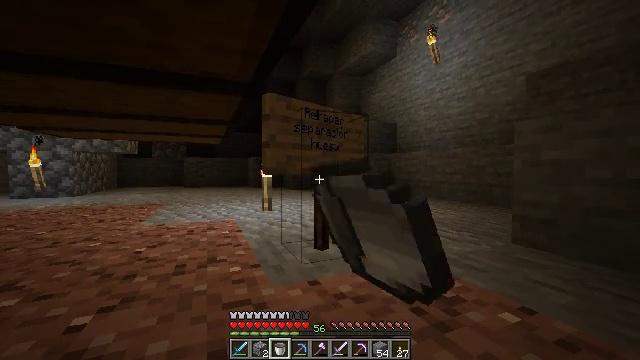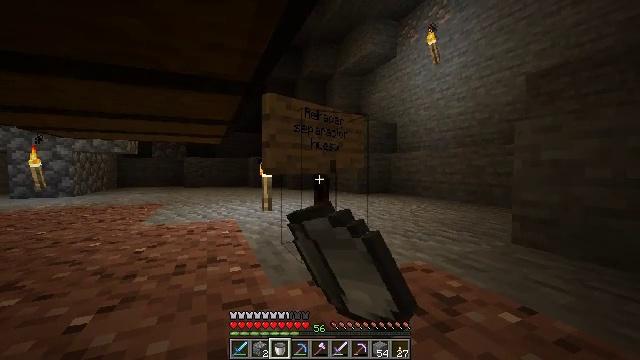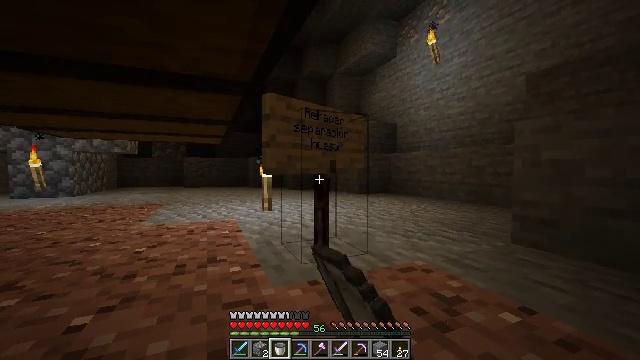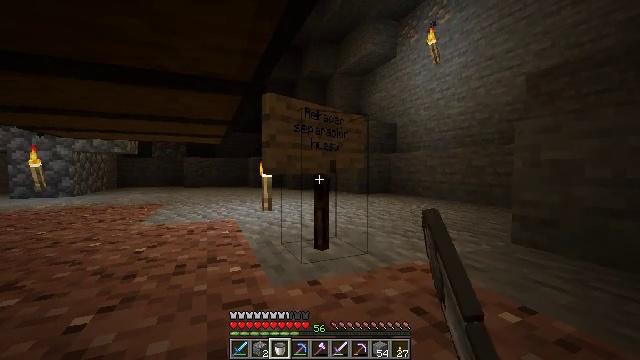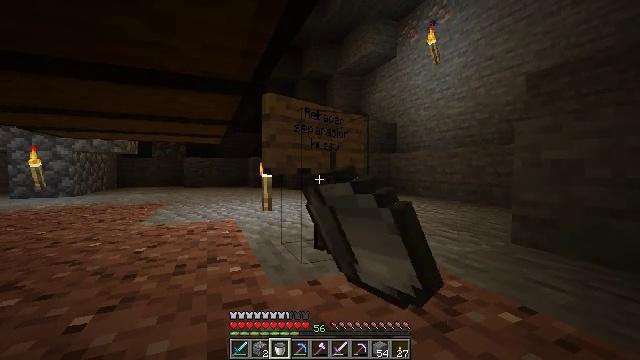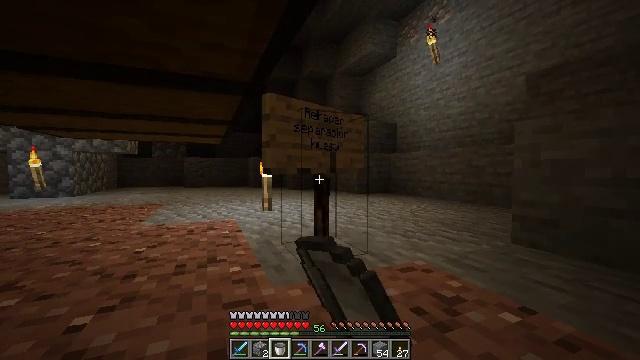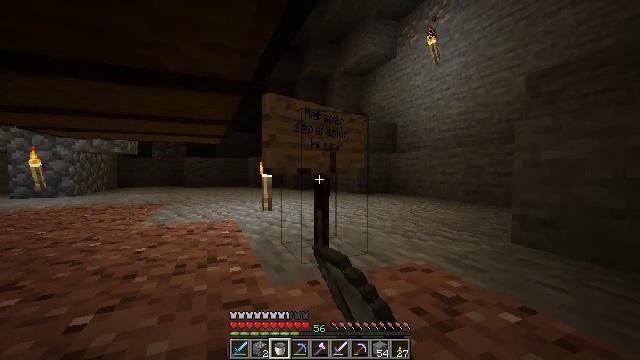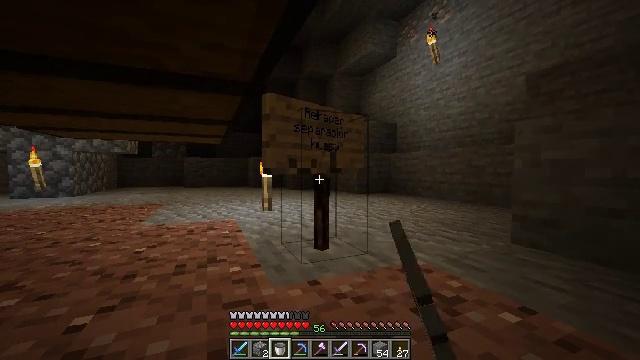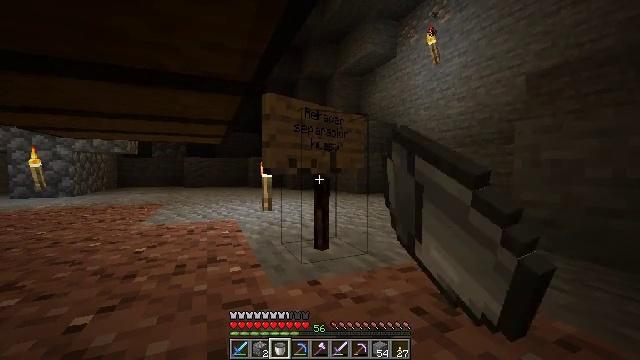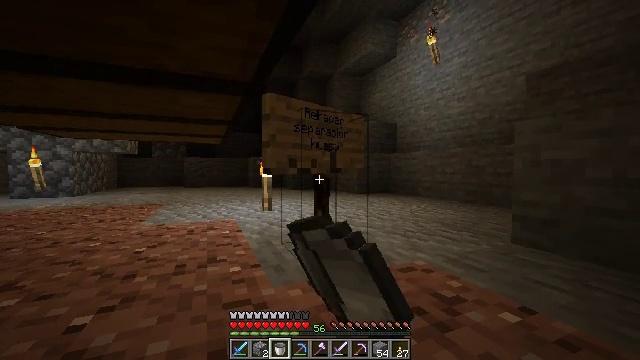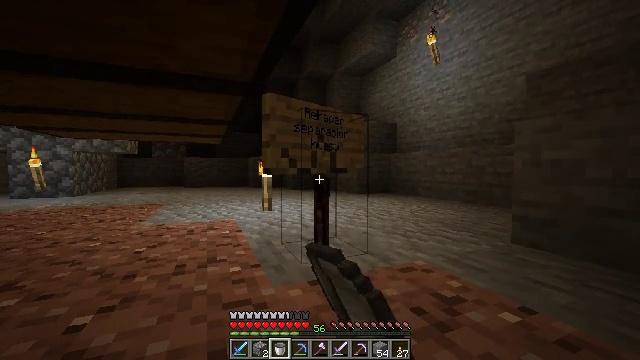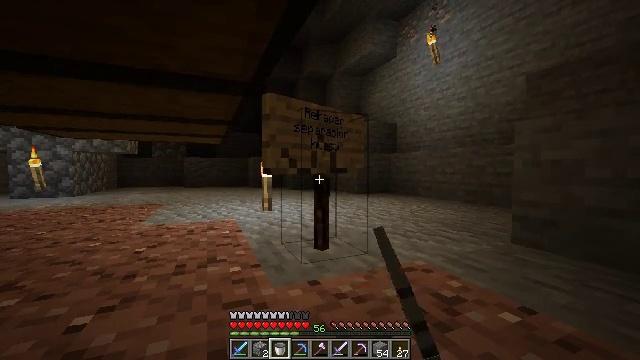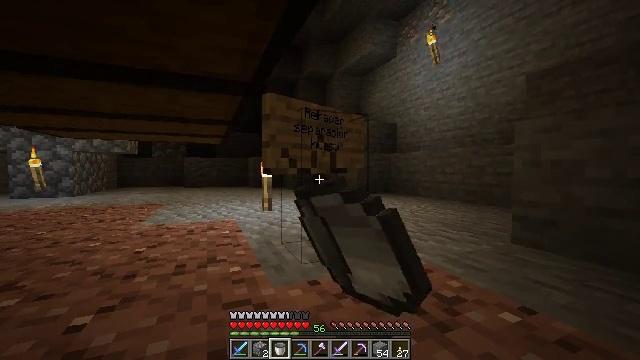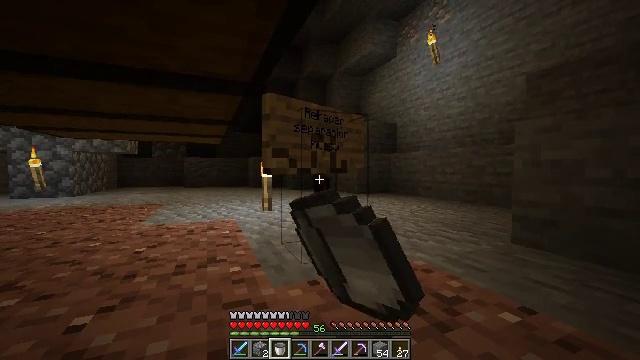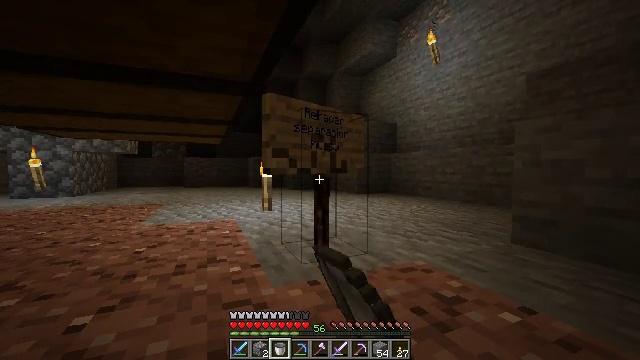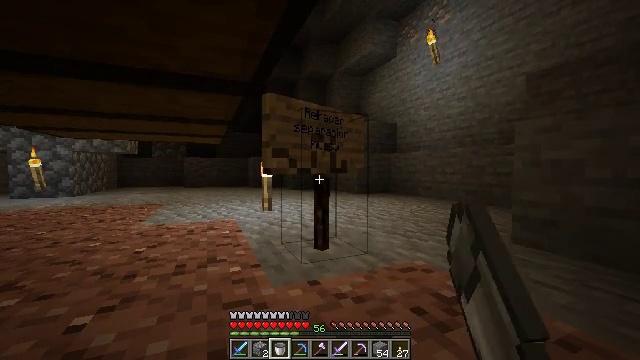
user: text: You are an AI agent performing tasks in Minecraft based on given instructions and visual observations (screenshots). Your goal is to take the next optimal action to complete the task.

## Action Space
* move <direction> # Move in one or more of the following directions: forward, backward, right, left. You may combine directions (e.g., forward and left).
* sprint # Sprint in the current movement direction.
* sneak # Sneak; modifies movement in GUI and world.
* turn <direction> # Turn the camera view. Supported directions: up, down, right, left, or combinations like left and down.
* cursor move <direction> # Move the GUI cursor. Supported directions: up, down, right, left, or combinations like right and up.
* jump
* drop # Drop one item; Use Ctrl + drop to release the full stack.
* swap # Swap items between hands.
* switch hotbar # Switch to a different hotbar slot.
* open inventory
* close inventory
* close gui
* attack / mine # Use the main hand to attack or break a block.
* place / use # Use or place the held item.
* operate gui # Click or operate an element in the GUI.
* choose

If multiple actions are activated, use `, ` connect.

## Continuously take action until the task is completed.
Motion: motion action
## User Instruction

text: Mine the spruce sign to remove it.
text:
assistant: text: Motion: attack / mine
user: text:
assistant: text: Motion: attack / mine
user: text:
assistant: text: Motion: attack / mine
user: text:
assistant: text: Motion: attack / mine
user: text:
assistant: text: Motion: attack / mine
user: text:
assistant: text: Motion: attack / mine
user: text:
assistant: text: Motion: attack / mine
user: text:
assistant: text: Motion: attack / mine
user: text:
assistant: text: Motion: attack / mine
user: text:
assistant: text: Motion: attack / mine
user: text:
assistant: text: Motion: attack / mine
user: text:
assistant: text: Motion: attack / mine
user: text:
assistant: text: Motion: attack / mine
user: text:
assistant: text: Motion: attack / mine
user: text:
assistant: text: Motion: attack / mine
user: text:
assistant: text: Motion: attack / mine
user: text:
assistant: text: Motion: attack / mine
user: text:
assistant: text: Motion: attack / mine
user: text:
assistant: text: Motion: attack / mine
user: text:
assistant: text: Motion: attack / mine
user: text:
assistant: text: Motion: attack / mine
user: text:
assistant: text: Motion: no_op
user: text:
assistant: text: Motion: turn left and down
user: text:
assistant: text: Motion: turn left and down
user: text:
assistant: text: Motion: turn left and down
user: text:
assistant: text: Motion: move forward, turn left
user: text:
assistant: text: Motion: move forward
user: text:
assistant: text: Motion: move forward
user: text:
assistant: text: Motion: move forward
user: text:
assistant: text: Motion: move forward